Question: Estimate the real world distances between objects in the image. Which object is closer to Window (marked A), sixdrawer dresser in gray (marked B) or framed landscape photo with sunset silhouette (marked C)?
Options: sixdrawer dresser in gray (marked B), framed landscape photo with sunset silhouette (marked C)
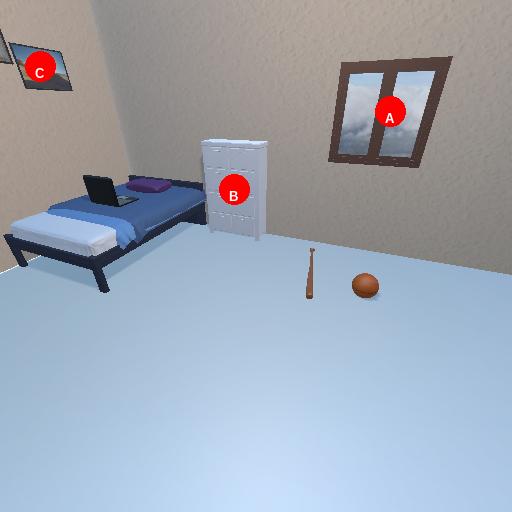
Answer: sixdrawer dresser in gray (marked B)